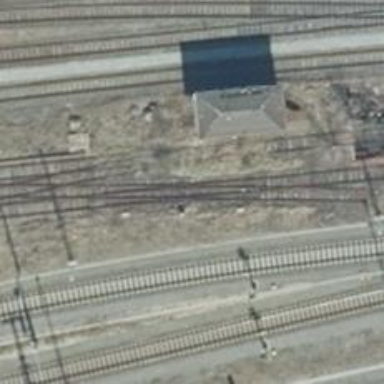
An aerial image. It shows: Railway switch.